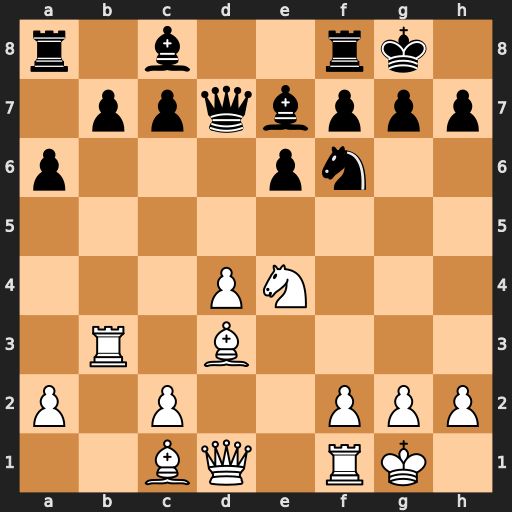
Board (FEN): r1b2rk1/1ppqbppp/p3pn2/8/3PN3/1R1B4/P1P2PPP/2BQ1RK1
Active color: w
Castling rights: -
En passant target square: -
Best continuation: Nxf6+ Bxf6 Bxh7+